Aerial crown-view tile of a tropical tree (Barro Colorado Island, Panama), acquired 20241112:
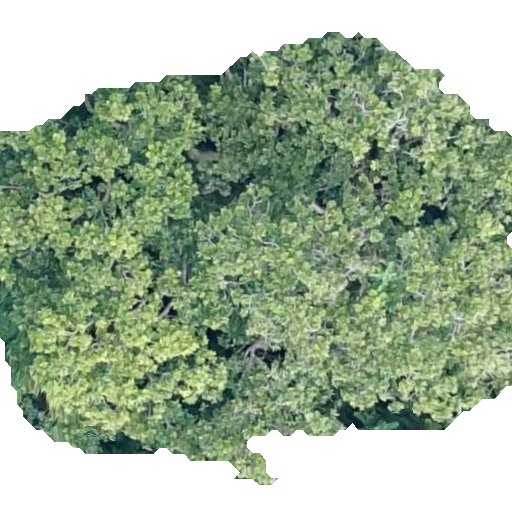
Species: Anacardium excelsum
GBIF accepted scientific name: Anacardium excelsum
Crown area: 292.584 m²